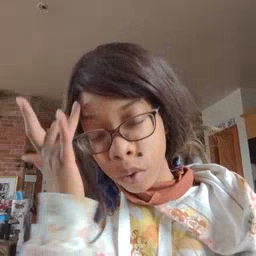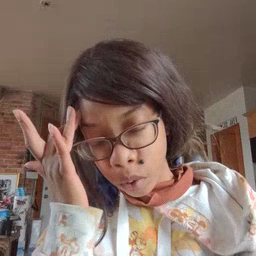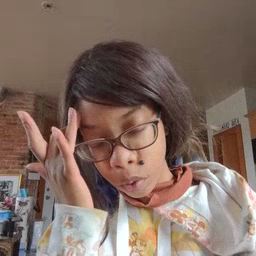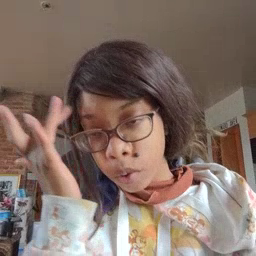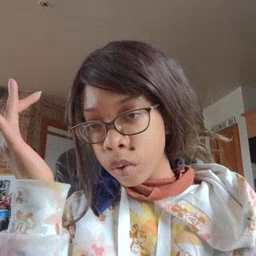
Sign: sick